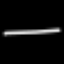
Label: line